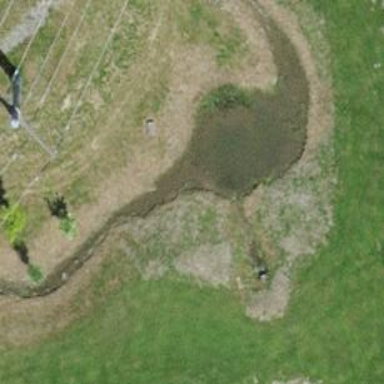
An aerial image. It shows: Pond with natural water.